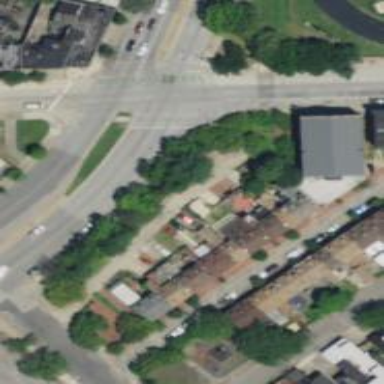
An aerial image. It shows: Alleyway designated as service road.